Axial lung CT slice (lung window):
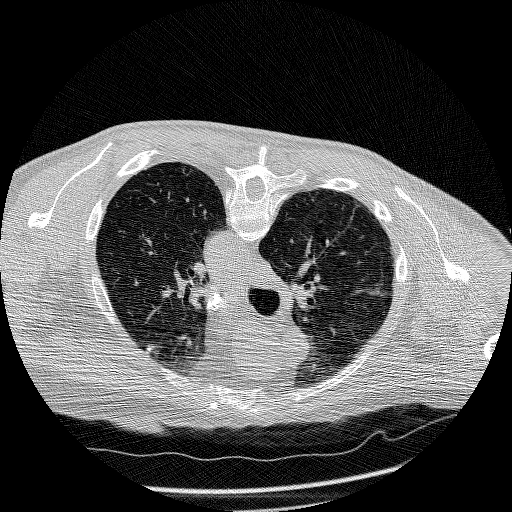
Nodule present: yes
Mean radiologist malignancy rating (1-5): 3